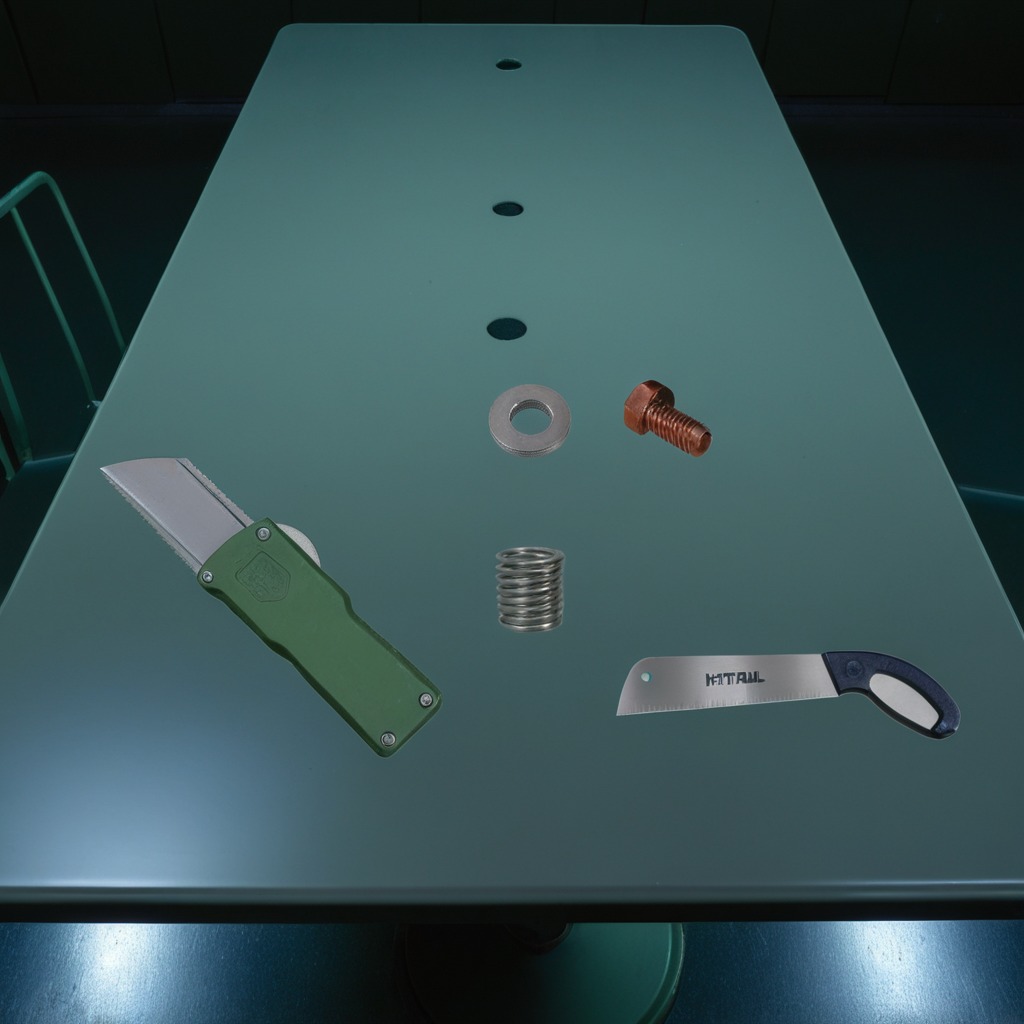
A utility knife, a flat metal washer, a metal machine screw, a coiled metal spring, and a handheld metal saw are lying on a clean empty table in a railway signal maintenance room lit by harsh overhead fluorescents.